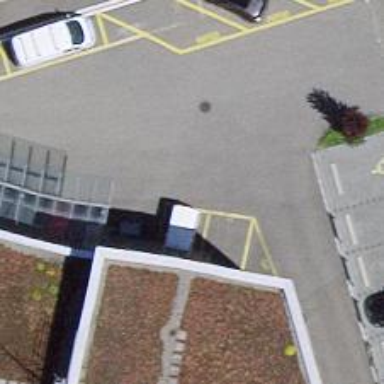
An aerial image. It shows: Police facility.